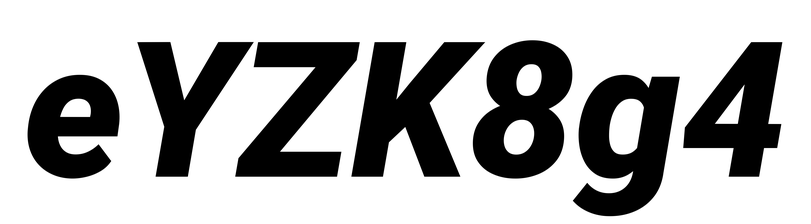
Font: Roboto-Italic_Black_Italic